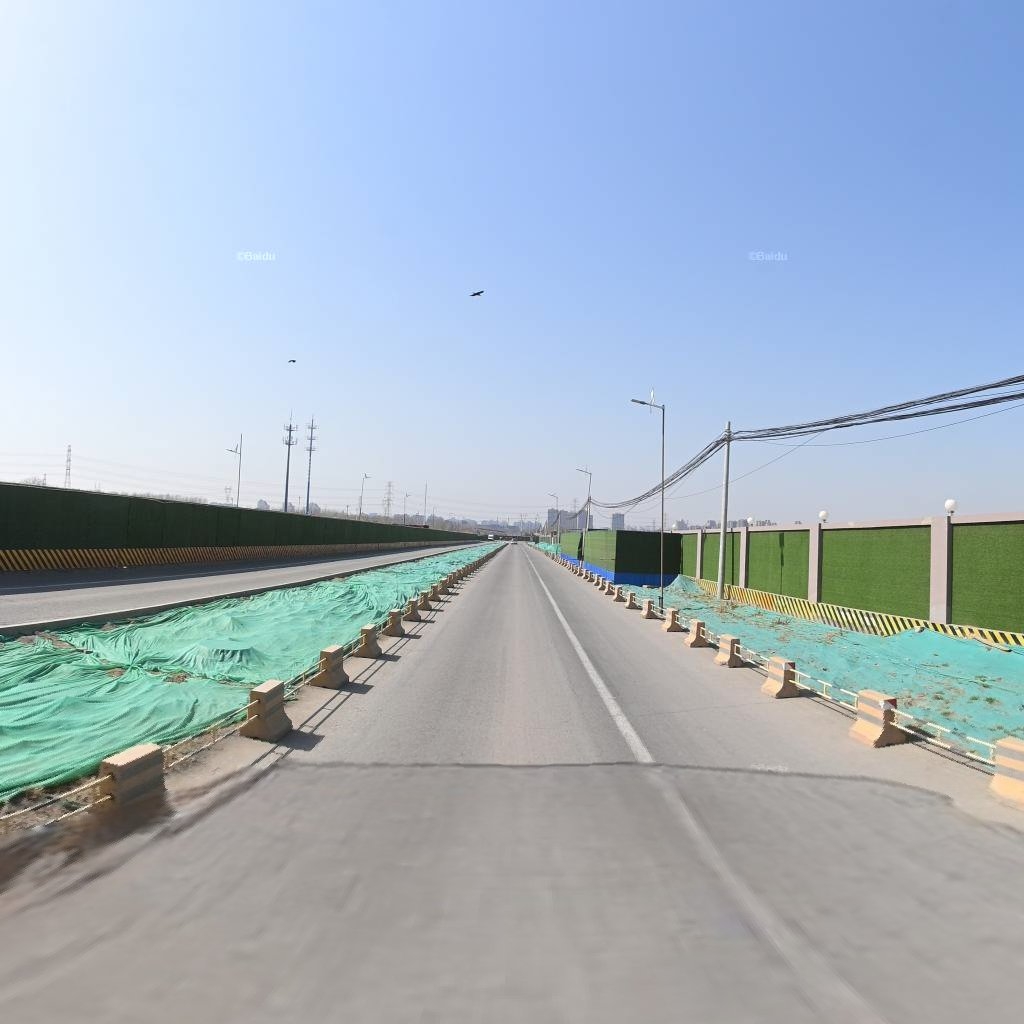
Region: Chaoyang
Road damage annotations: transverse crack